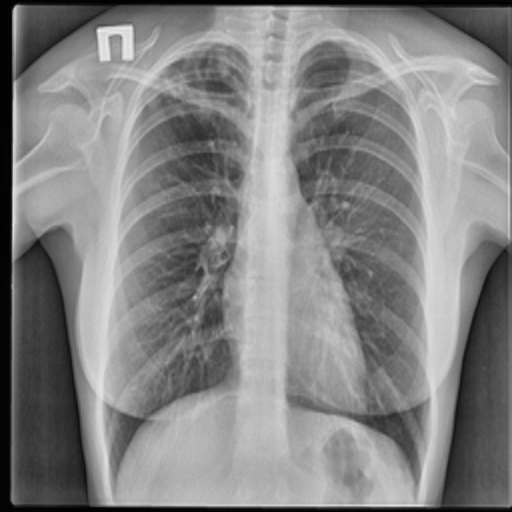
Finding: TUBERCULOSIS